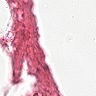
Metastatic tissue present: no